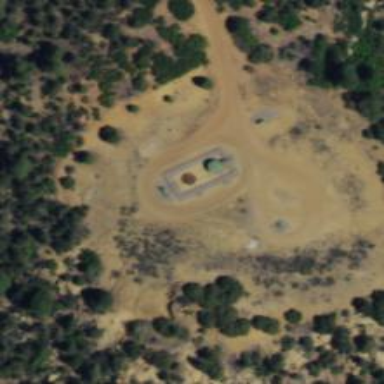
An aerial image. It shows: Storage tank with man-made structure.